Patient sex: M
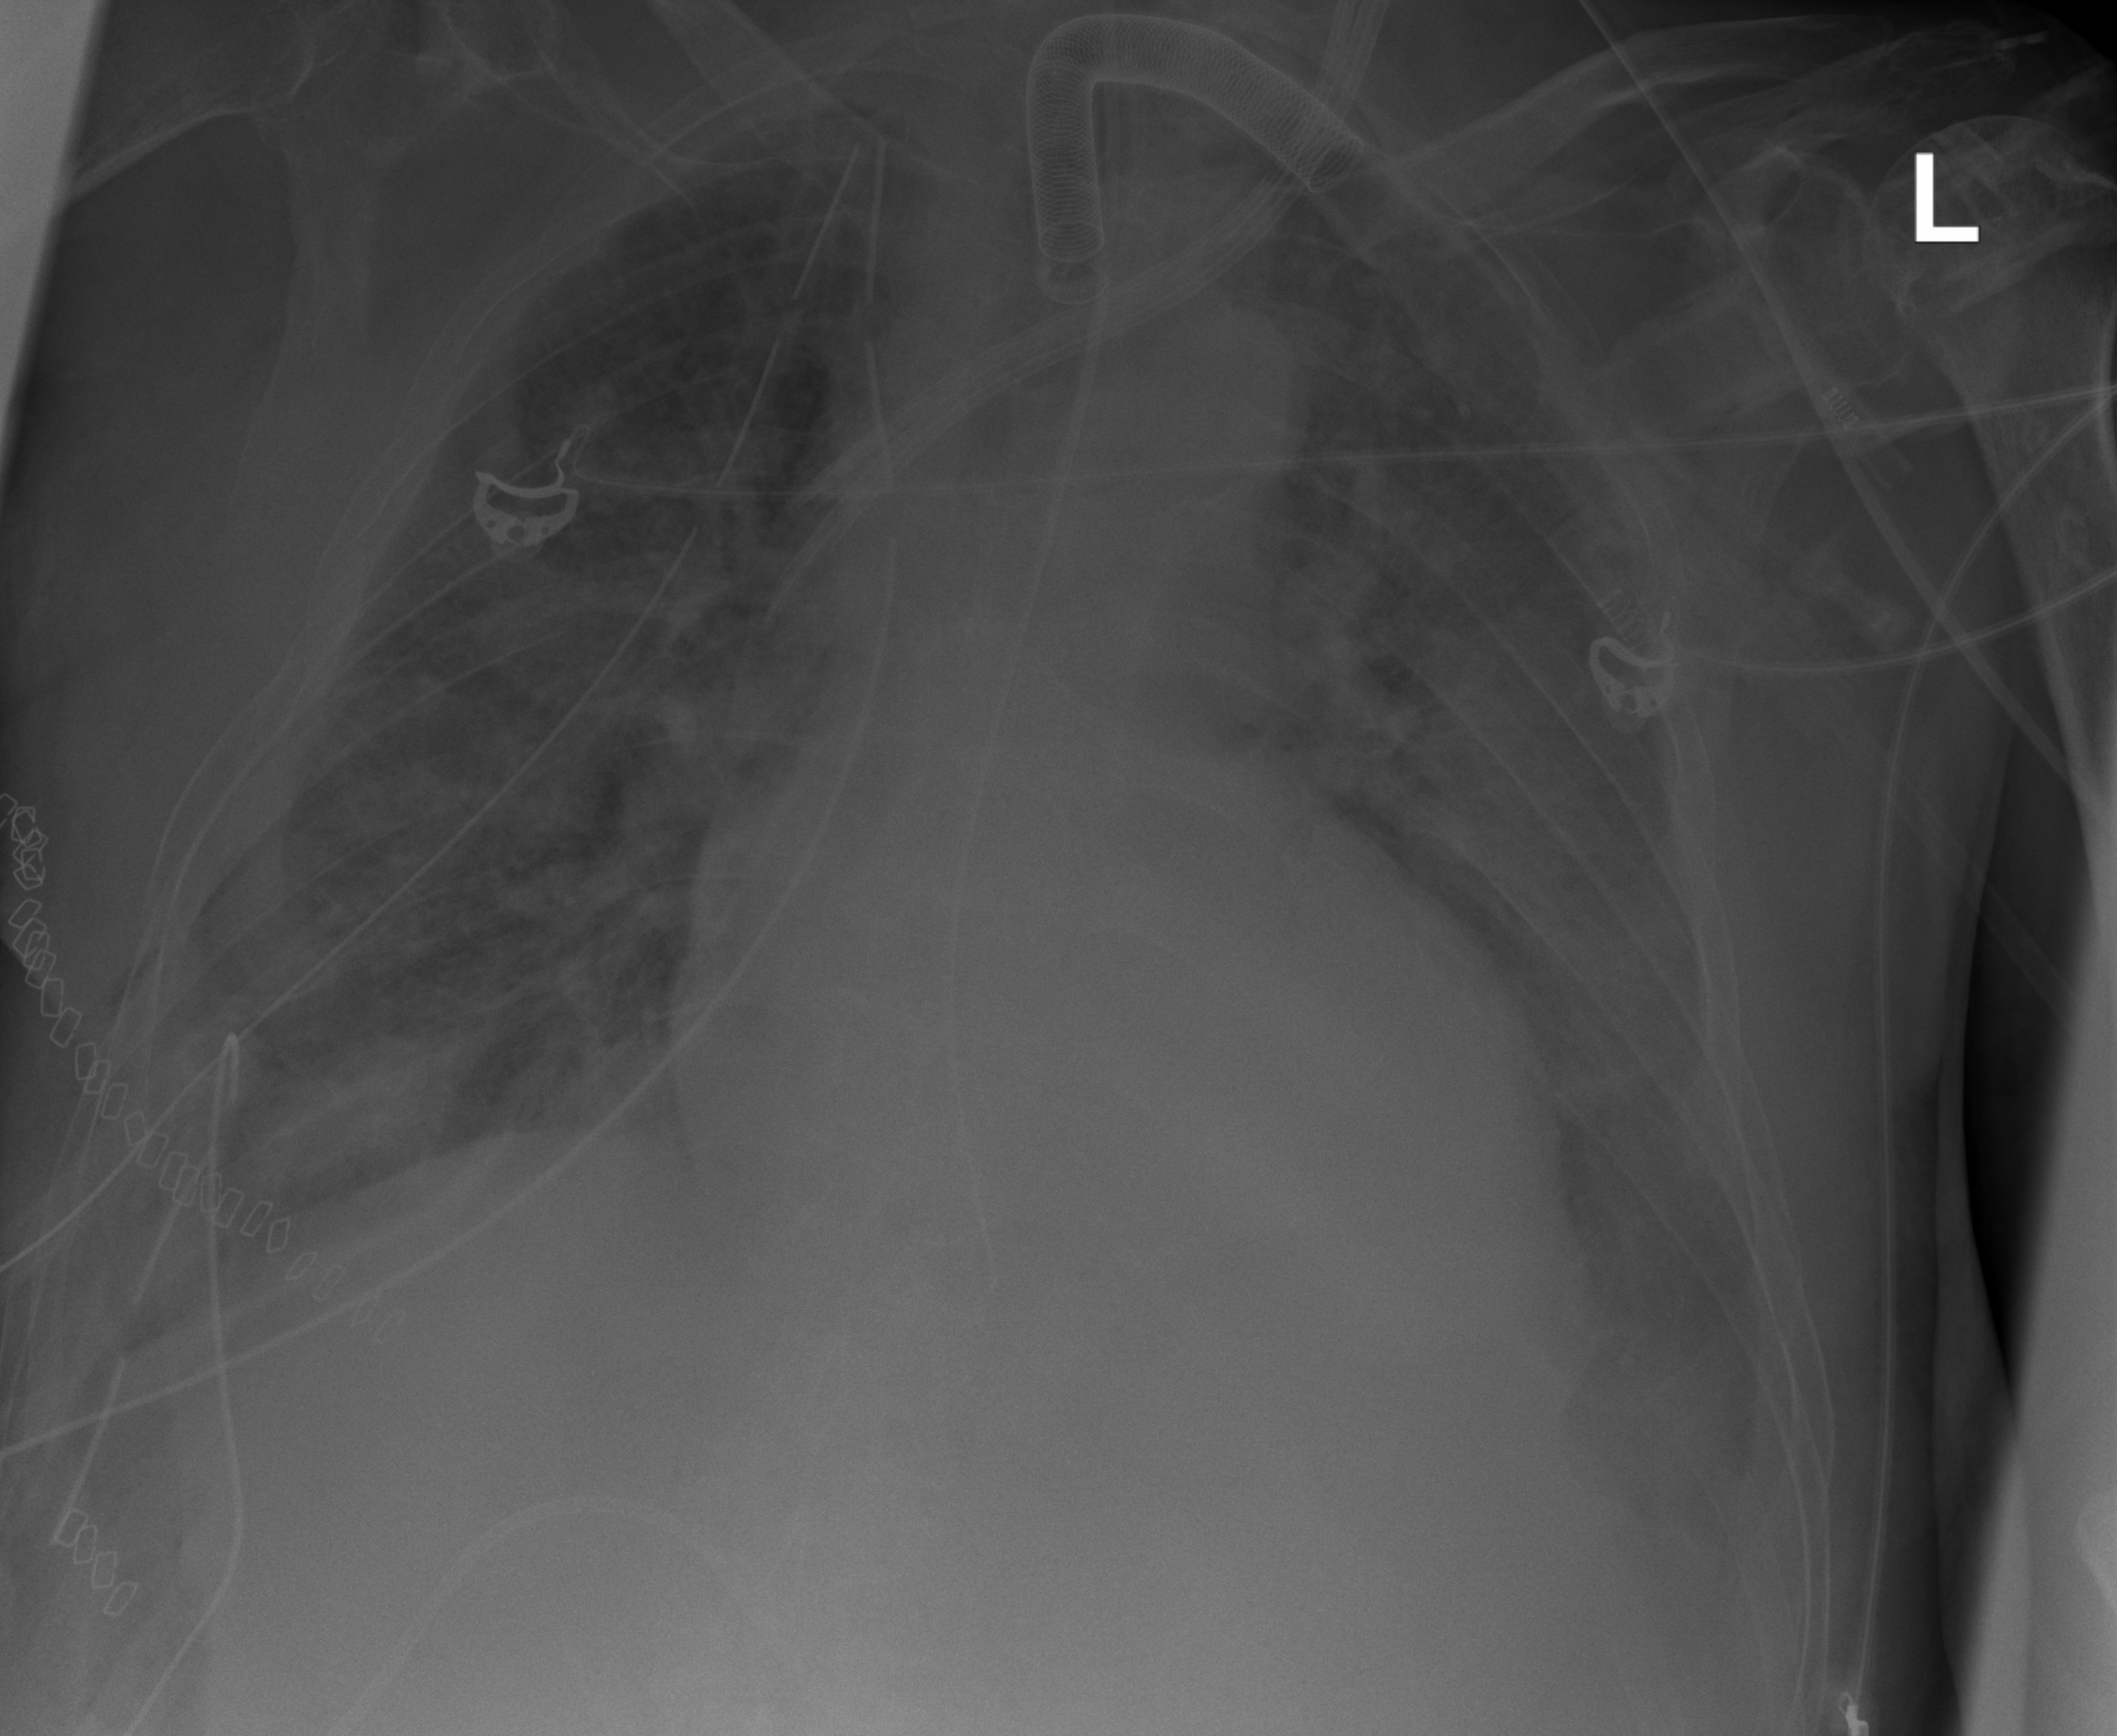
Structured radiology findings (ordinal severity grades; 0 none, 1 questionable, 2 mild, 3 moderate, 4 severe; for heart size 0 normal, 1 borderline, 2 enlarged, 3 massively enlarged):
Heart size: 2
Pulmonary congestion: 2
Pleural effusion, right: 2
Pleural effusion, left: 2
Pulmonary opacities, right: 3
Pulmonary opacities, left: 3
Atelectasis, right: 2
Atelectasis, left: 2